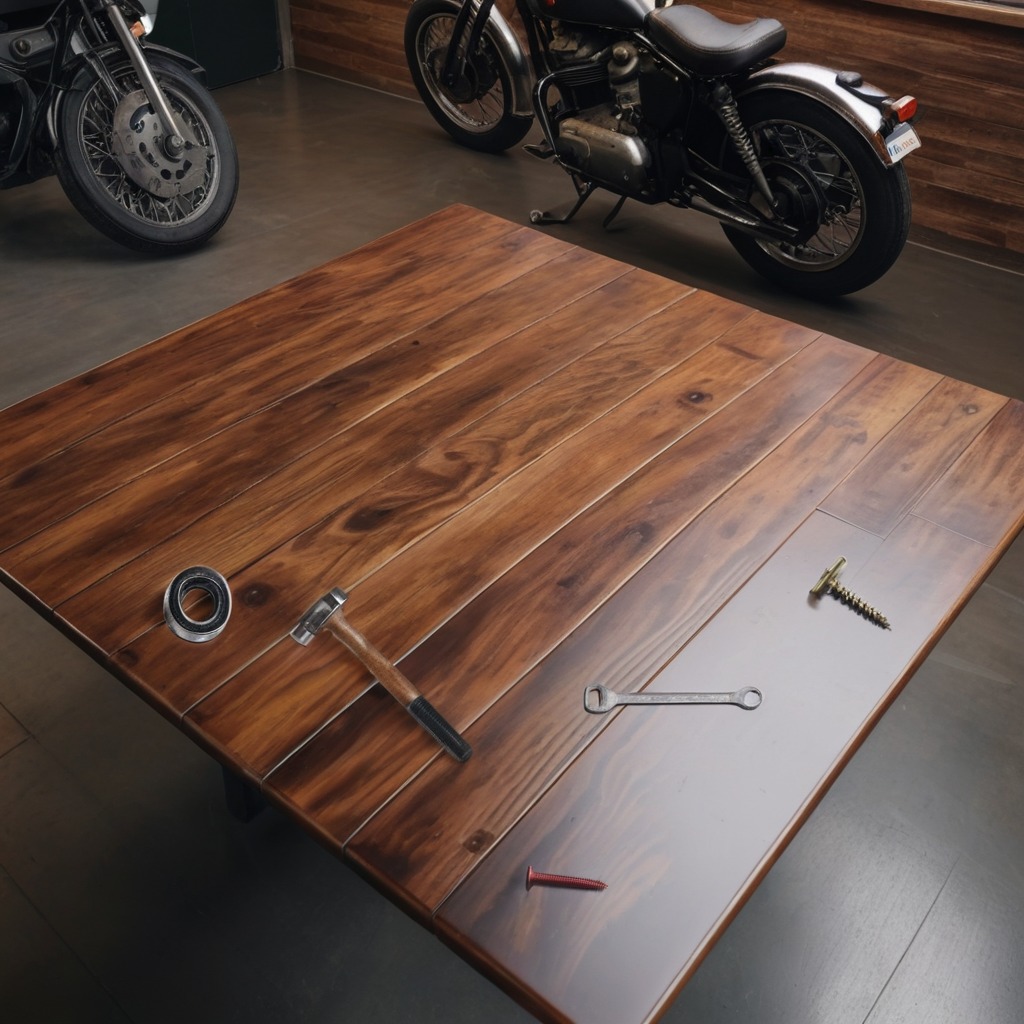
A metal ball bearing, a metal machine screw, a hammer, an iron nail, and a wrench are lying on the wooden table.